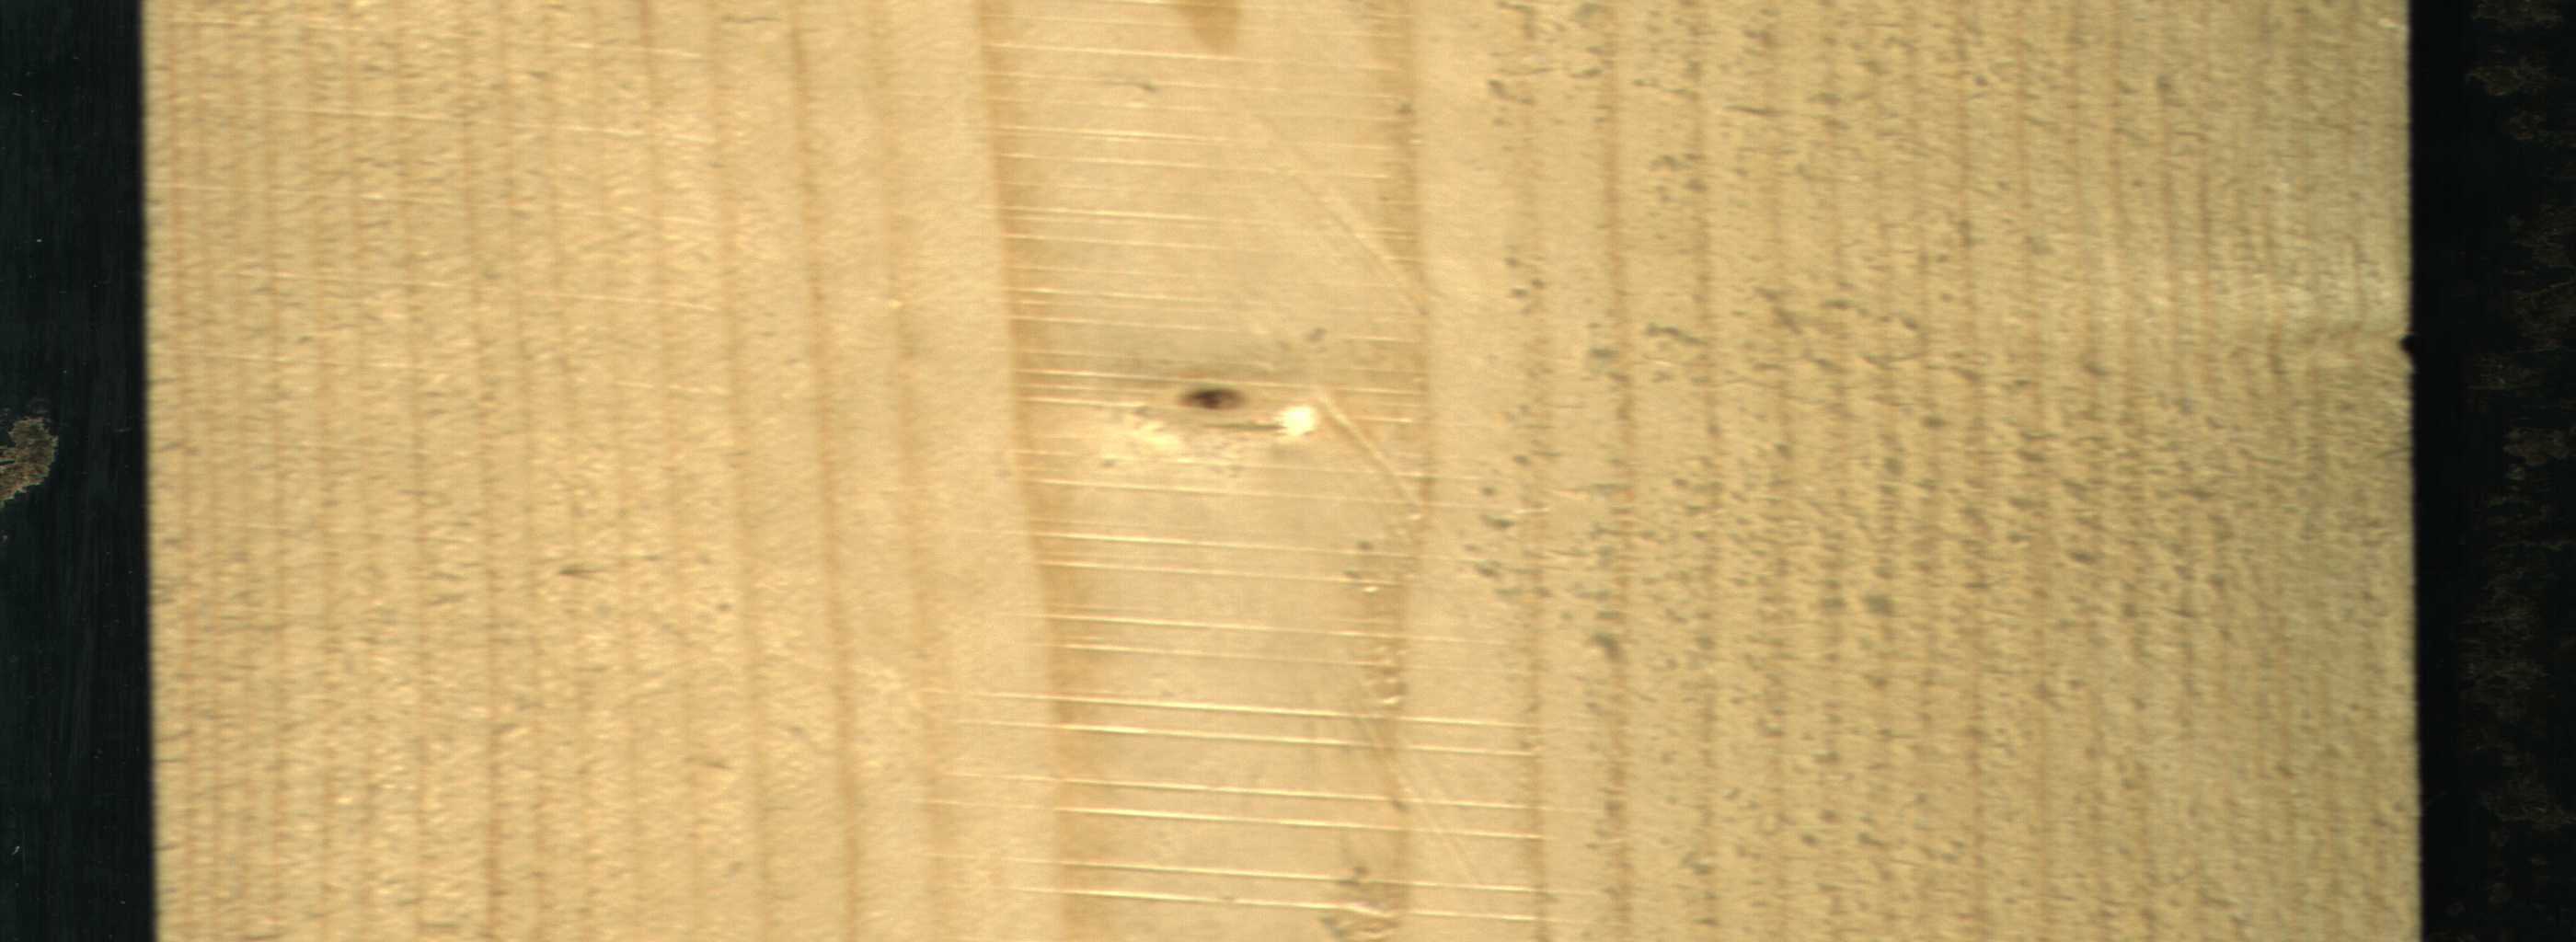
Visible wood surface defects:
Live_Knot